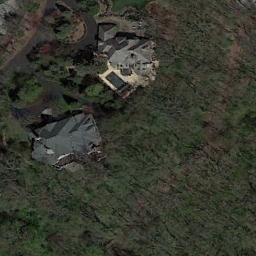
Label: residential